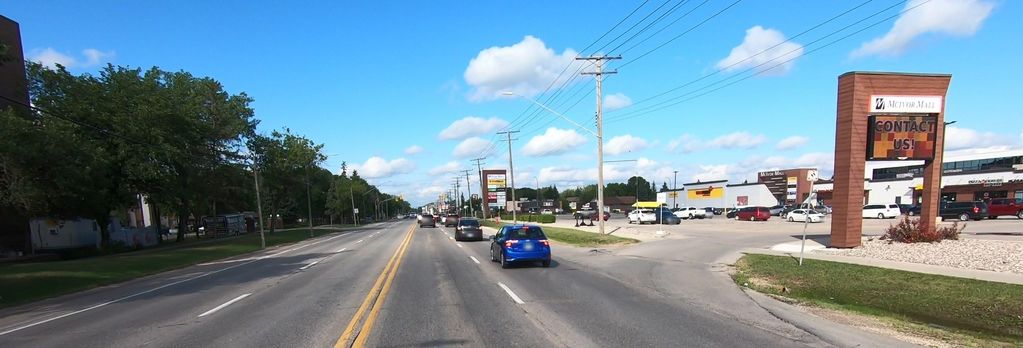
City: winnipeg